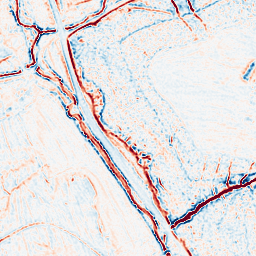
Category: multiscale
Decomposition family: log
Decomposition parameters: sigma: 1
Upsampling method: quintic
Upsampling parameters: scale: 4
Upsampling scale: 4